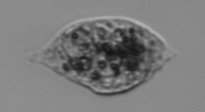
Label: Amoeba